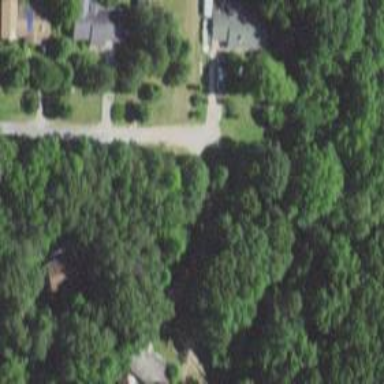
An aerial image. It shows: Driveway leading to service road.